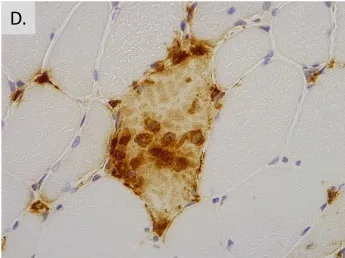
Histopathology from muscle biopsy at time of initial diagnosis. D; CD68 stain demonstrating a necrotic fibre infiltrated by macrophages.
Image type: pathology (immunostaining)